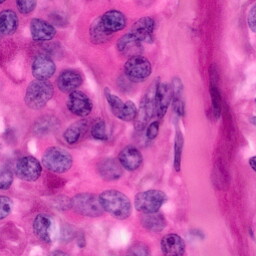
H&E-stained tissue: Pancreatic